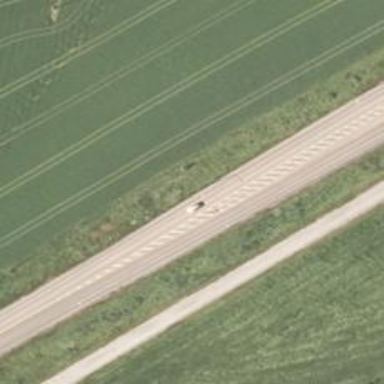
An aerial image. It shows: Asphalt road classified as trunk highway.